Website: apple
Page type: account-selection
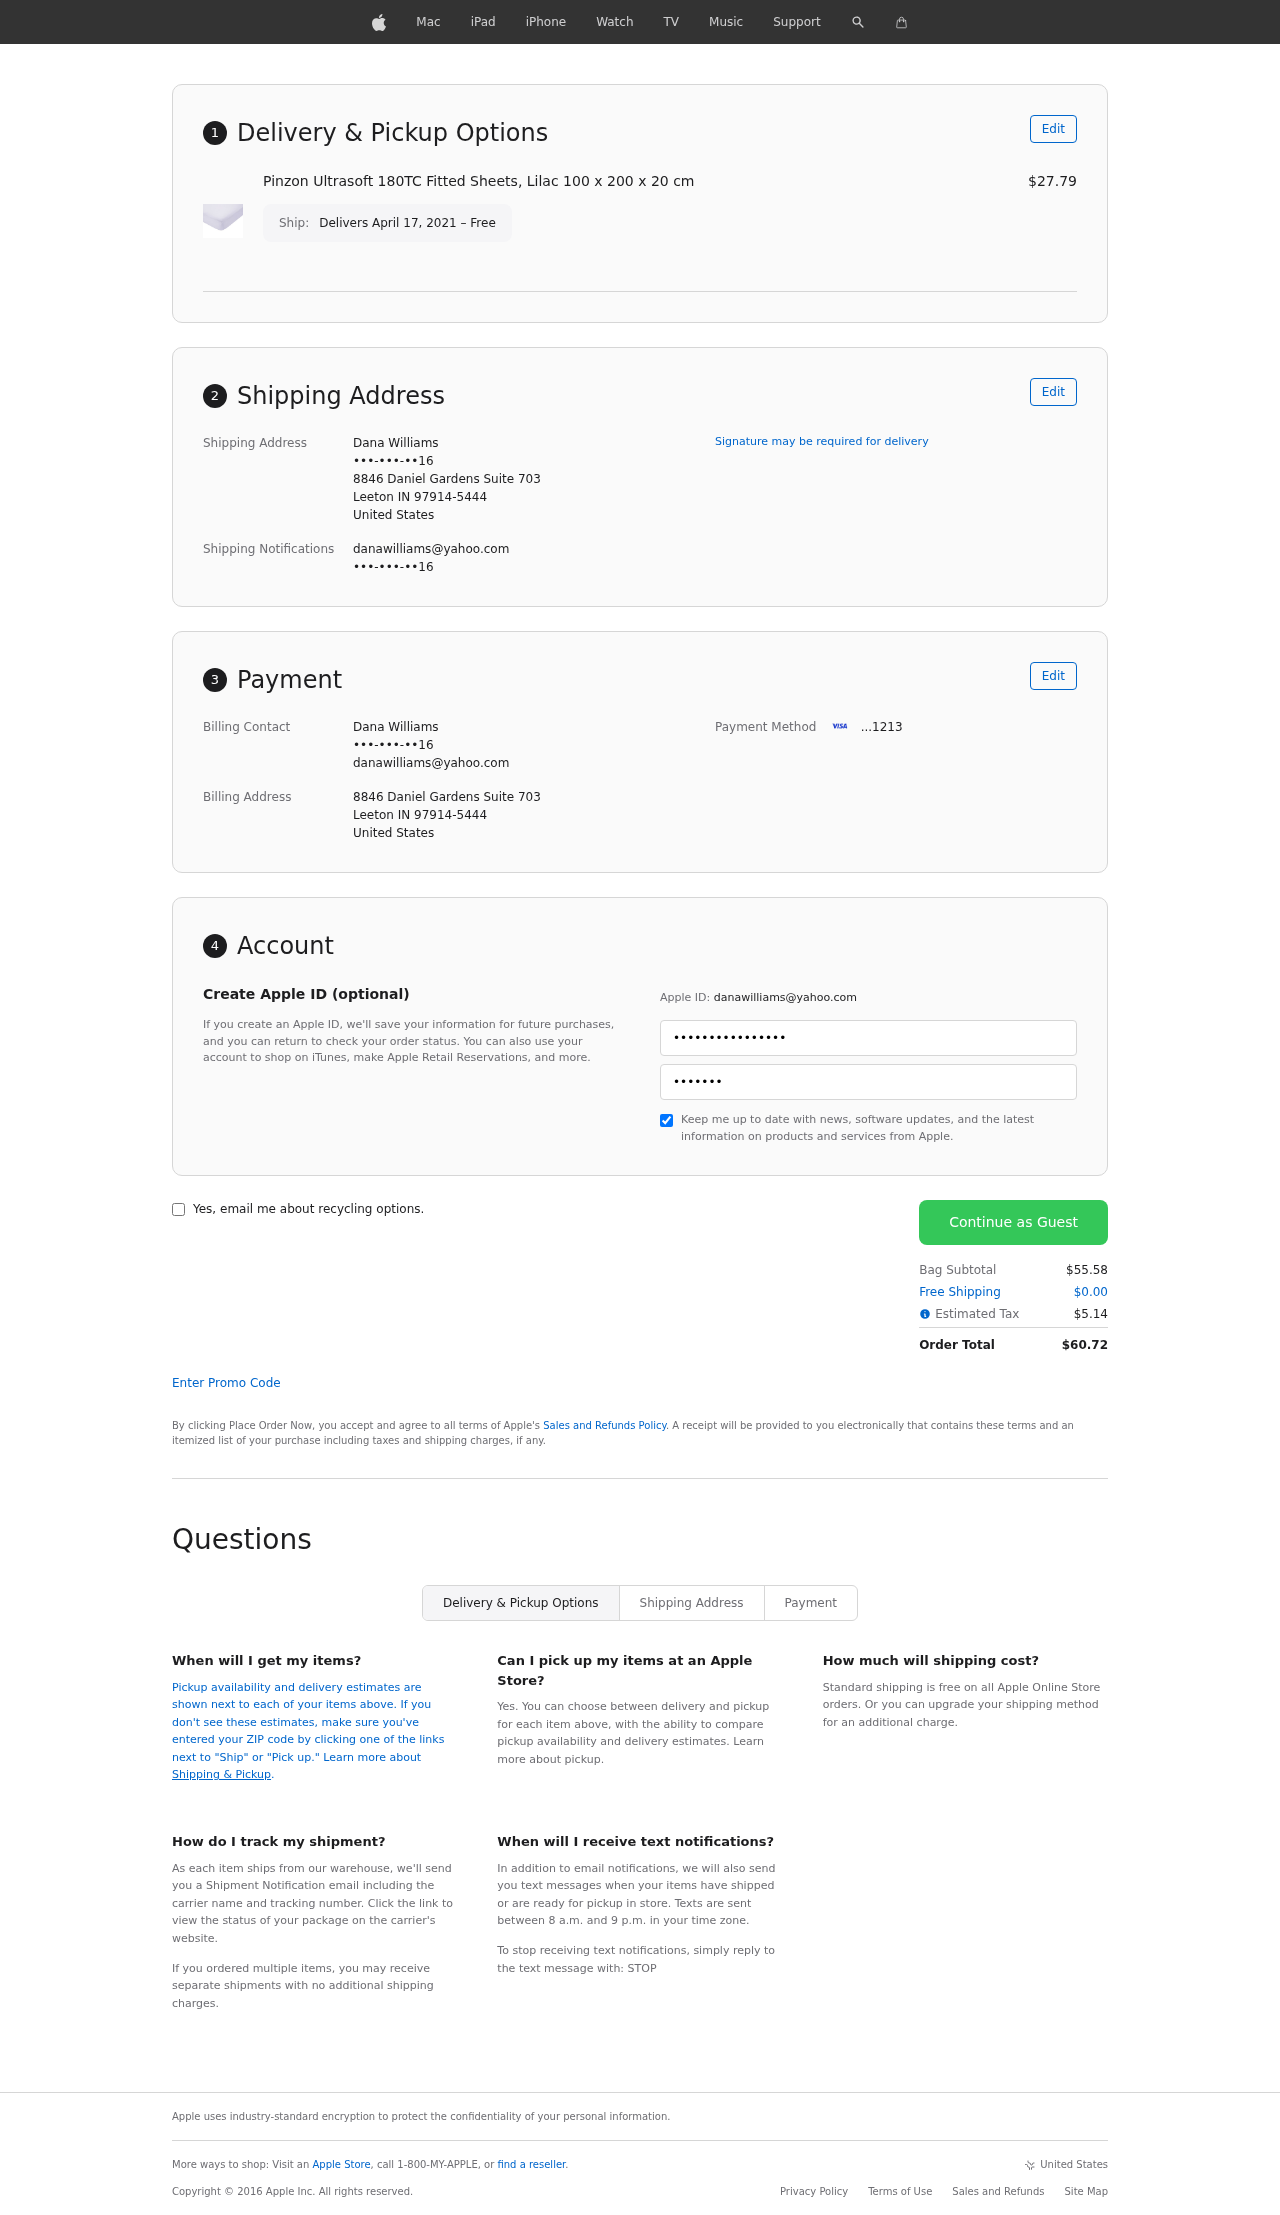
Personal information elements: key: PII_CARD_LAST4
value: ...1213
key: PII_CITY
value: Leeton
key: PII_COUNTRY
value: United States
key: PII_EMAIL
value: danawilliams@yahoo.com
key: PII_FULLNAME
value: Dana Williams
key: PII_PHONE
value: •••-•••-••16
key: PII_POSTCODE_FULL
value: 97914-5444
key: PII_POSTCODE_FULL
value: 97914
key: PII_STATE_ABBR
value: IN
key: PII_STREET
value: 8846 Daniel Gardens Suite 703
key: PII_PHONE2
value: •••-•••-••16
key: PII_FIRSTNAME
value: Dana
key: PII_LASTNAME
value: Williams
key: PII_FULLNAME2
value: Dana Williams
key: PII_FULLNAME3
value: Dana Williams
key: PII_FIRSTNAME2
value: Dana
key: PII_FIRSTNAME3
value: Dana
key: PII_LASTNAME2
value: Williams
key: PII_LASTNAME3
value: Williams
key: PII_FIRSTNAME_DERIVED
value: Dana
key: PII_LASTNAME_DERIVED
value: Williams
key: PII_FULLNAME_DERIVED
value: Dana Williams
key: PII_NAME_FULL_DERIVED
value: Dana Williams
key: PII_PHONE3
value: •••-•••-••16
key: PII_EMAIL2
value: danawilliams@yahoo.com
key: PII_EMAIL3
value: danawilliams@yahoo.com
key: PII_POSTCODE
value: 97914
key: PII_POSTCODE_EXT
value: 5444
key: PII_POSTCODE_NUMERIC
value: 97914
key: PII_POSTCODE_EXT_NUMERIC
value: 5444
Product elements: key: PRODUCT1_NAME
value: Pinzon Ultrasoft 180TC Fitted Sheets, Lilac 100 x 200 x 20 cm
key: PRODUCT1_PRICE
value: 27.79
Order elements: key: ORDER_DELIVERY_DATE
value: Delivers April 17, 2021 – Free
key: ORDER_SUBTOTAL
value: $55.58
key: ORDER_SHIPPING_COST
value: $0.00
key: ORDER_TAX
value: $5.14
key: ORDER_TOTAL
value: $60.72